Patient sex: M
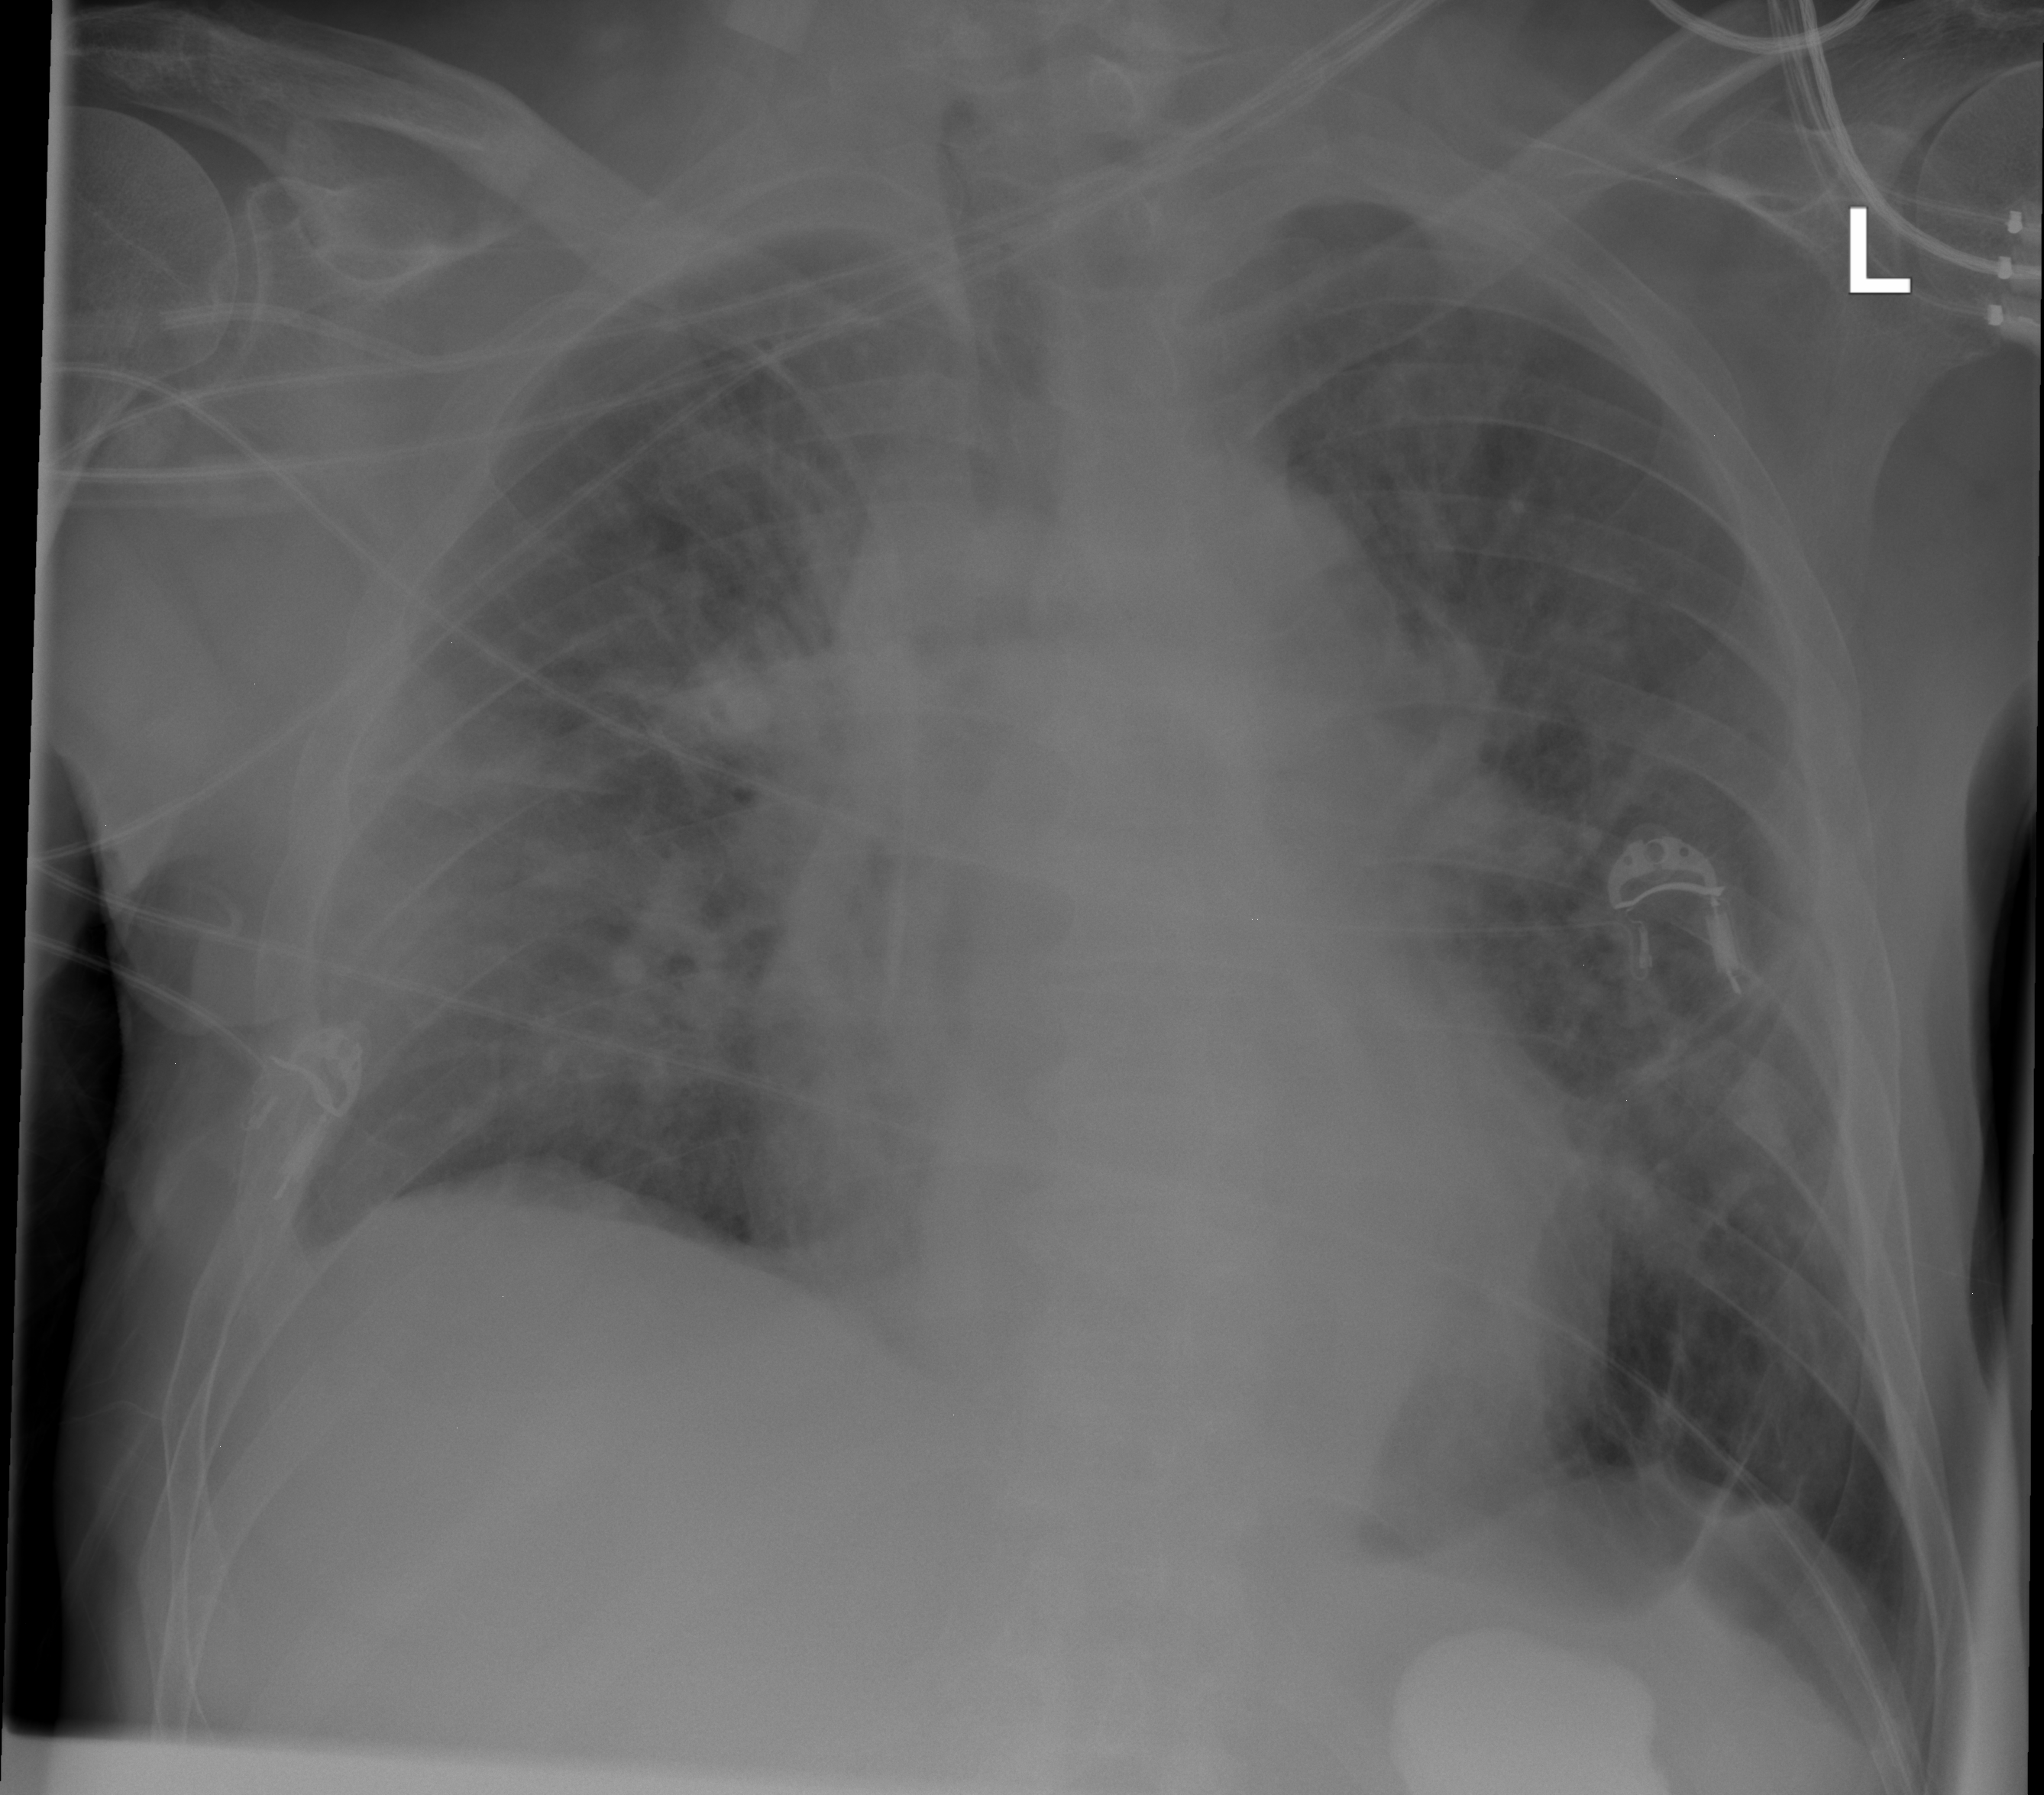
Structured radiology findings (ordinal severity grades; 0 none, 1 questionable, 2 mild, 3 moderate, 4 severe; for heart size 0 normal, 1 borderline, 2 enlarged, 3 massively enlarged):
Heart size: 0
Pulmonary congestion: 2
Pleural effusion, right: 0
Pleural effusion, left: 0
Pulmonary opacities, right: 1
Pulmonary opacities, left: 1
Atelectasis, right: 1
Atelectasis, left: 1